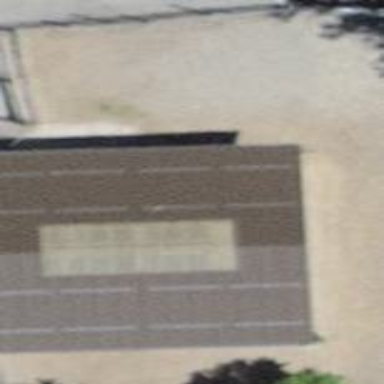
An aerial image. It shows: View of roof of building.